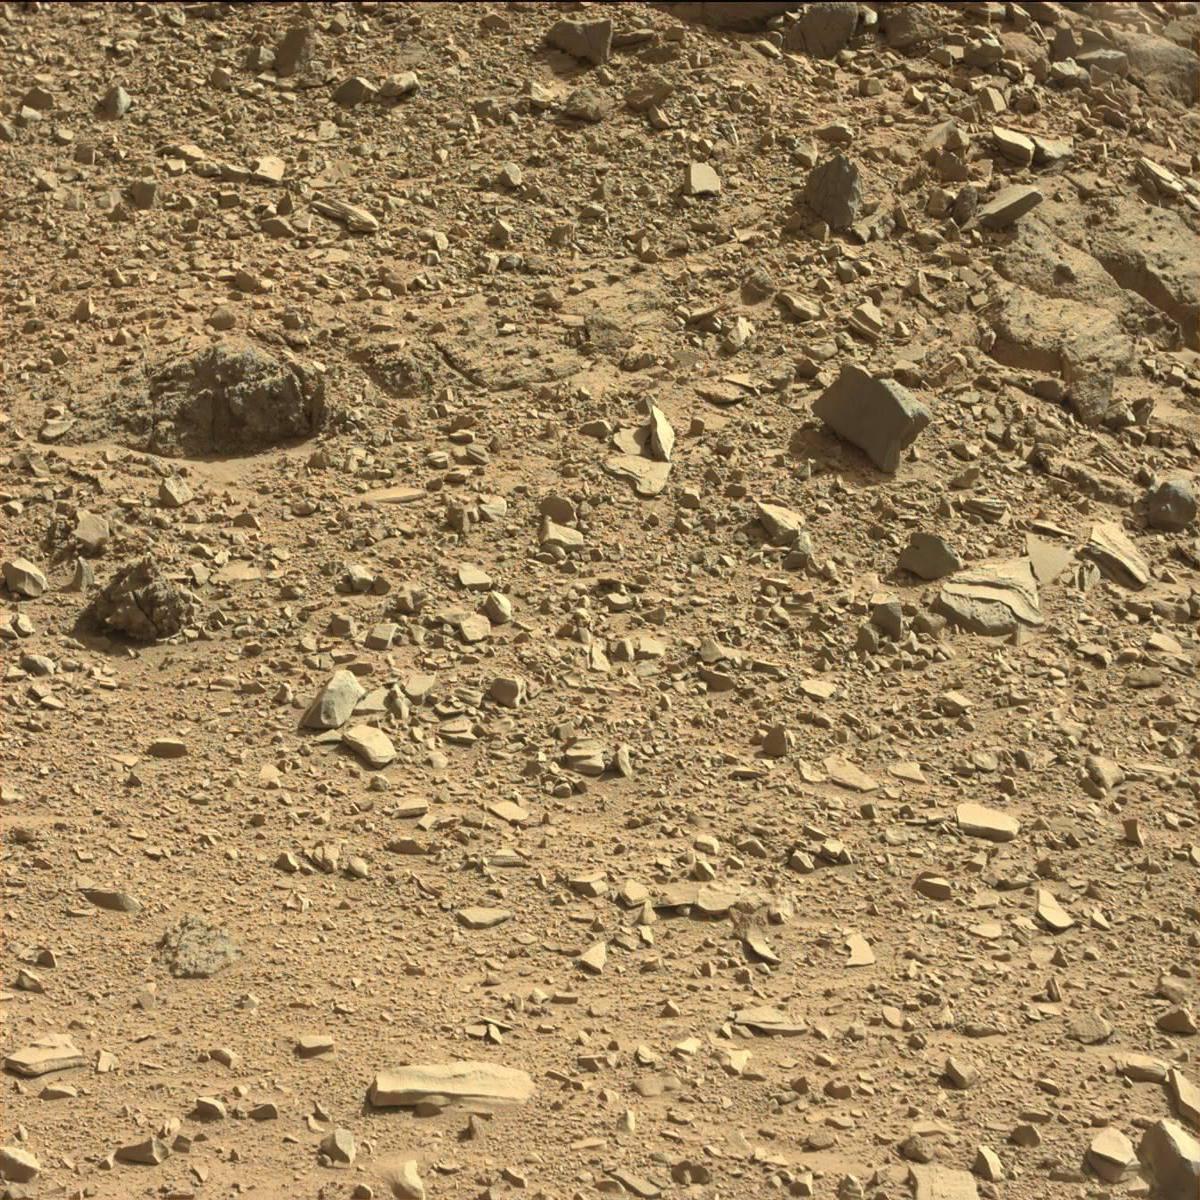
Terrain classes present: Bedrock, Rock, Sand / Soil